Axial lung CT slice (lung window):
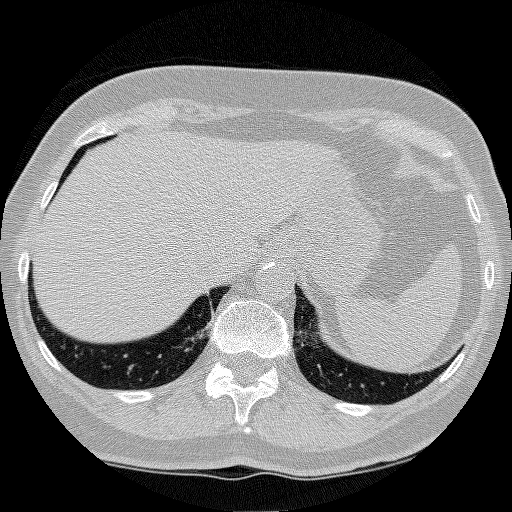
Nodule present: no